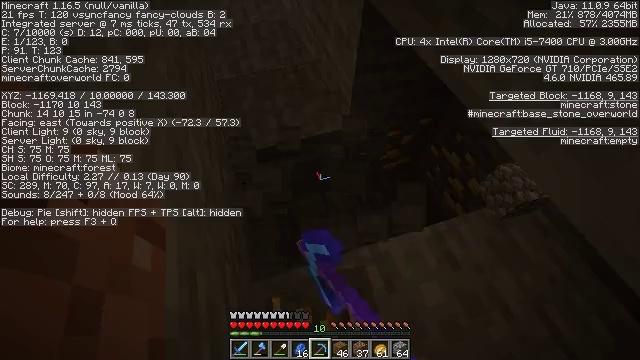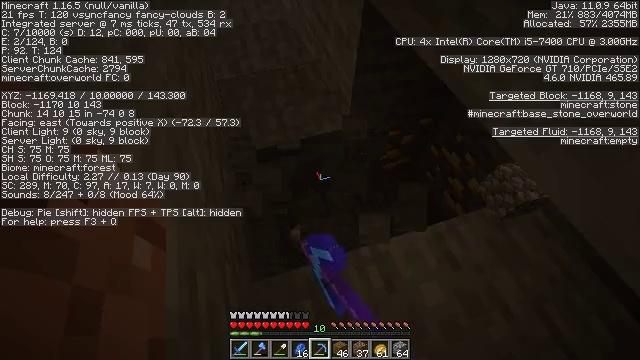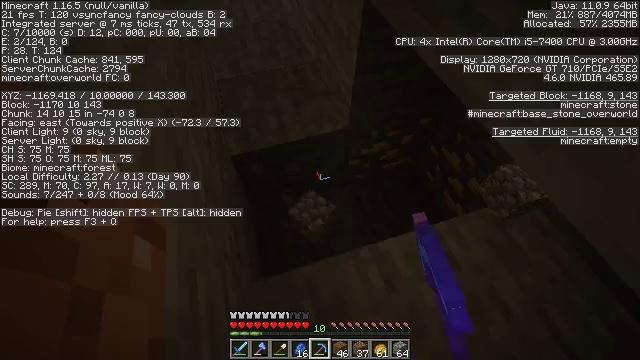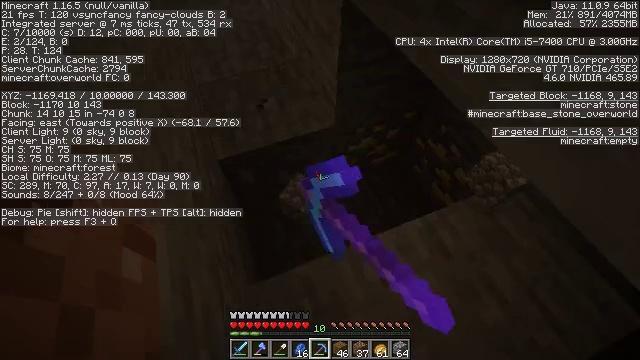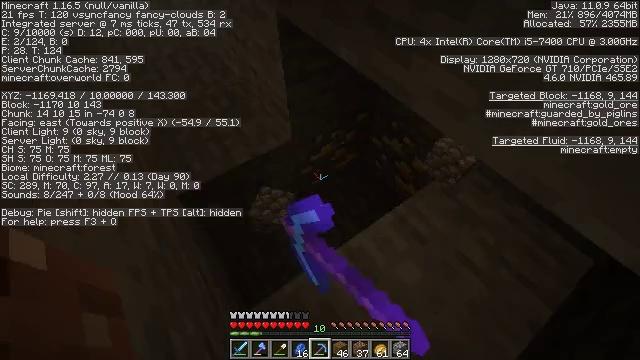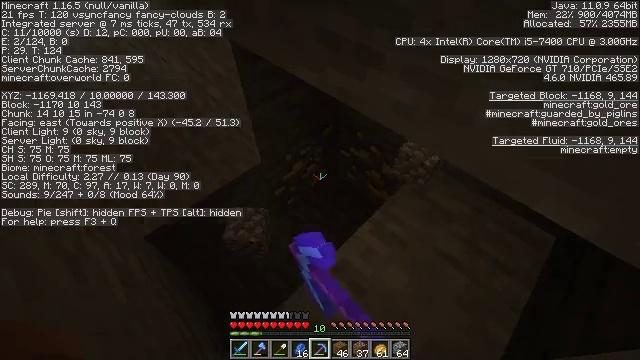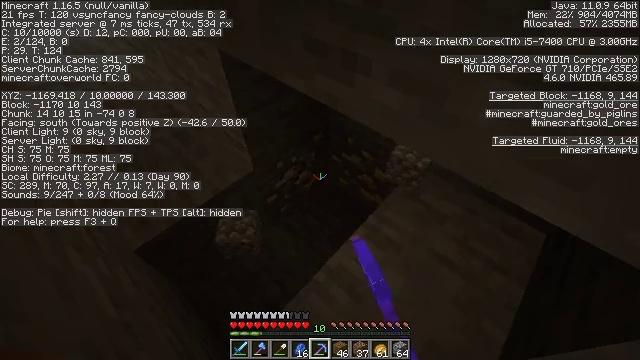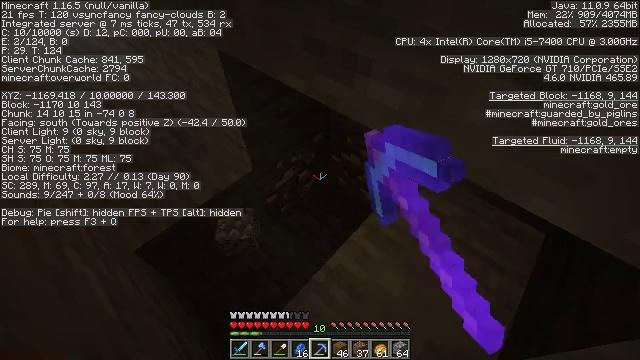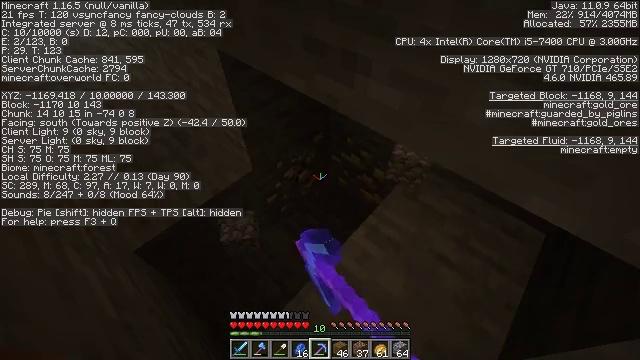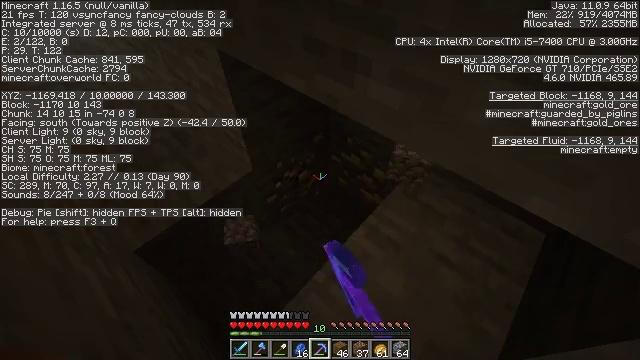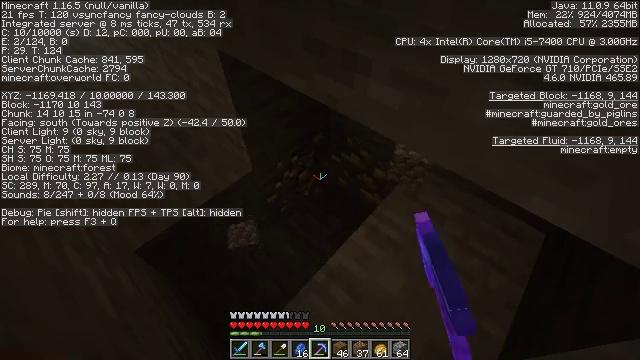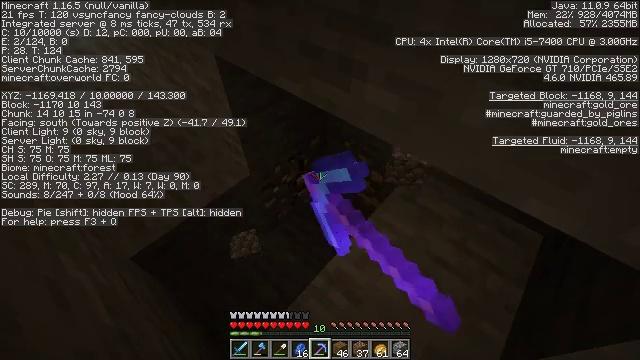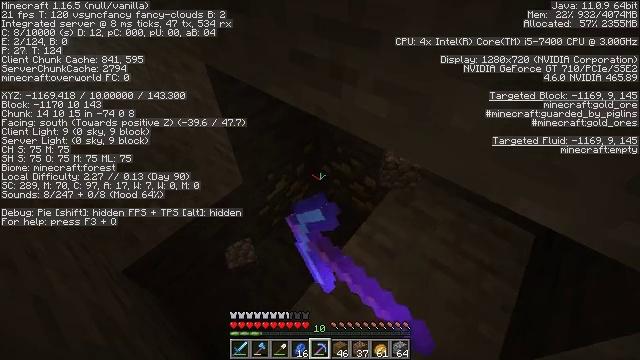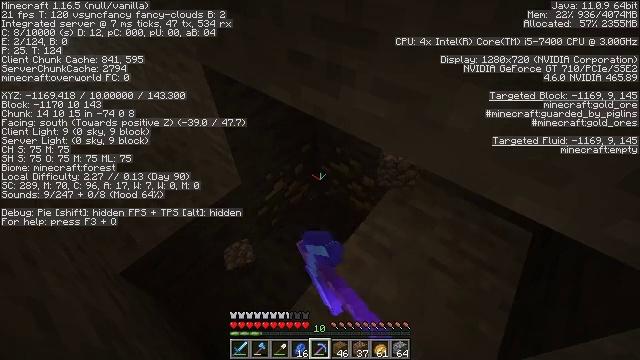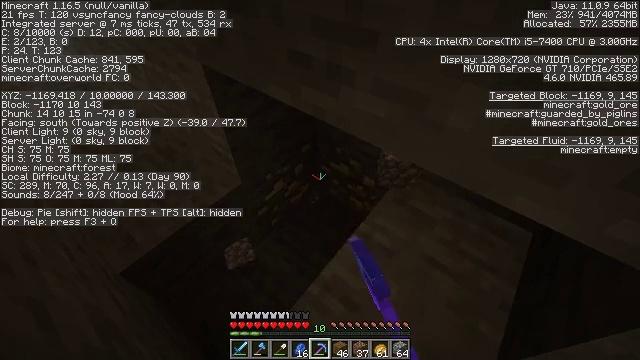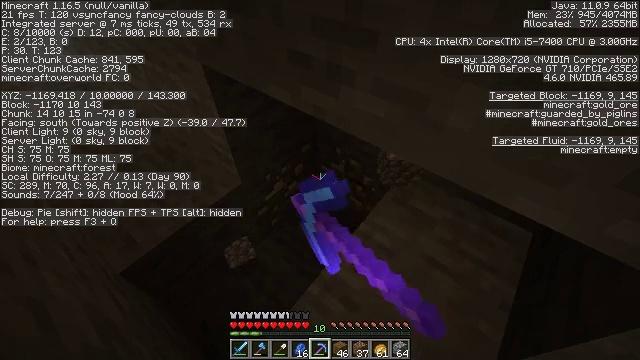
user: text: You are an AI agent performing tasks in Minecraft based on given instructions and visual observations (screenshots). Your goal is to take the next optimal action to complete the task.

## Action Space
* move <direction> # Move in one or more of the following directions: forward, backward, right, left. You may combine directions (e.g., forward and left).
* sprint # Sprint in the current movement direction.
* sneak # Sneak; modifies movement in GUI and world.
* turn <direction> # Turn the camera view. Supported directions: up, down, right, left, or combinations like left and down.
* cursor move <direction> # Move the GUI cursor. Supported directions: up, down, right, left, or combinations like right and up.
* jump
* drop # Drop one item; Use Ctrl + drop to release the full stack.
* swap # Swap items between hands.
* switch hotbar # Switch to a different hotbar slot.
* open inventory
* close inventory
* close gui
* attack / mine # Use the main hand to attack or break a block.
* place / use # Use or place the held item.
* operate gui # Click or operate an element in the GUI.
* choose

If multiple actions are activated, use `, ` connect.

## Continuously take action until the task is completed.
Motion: motion action
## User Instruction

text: Collect gold ore for smelting.
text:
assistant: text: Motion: attack / mine
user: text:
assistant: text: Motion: attack / mine
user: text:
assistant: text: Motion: turn right, attack / mine
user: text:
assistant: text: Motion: turn right and up, attack / mine
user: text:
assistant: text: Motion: turn right and up, attack / mine
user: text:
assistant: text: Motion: turn right and up, attack / mine
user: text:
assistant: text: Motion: attack / mine
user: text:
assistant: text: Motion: attack / mine
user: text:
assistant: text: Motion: attack / mine
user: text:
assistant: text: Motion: attack / mine
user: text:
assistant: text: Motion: attack / mine
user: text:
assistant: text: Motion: turn right and up, attack / mine
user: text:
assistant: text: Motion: attack / mine
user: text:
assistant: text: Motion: attack / mine
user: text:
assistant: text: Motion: attack / mine
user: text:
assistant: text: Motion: attack / mine
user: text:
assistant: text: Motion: attack / mine
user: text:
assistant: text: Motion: attack / mine
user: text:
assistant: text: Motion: attack / mine
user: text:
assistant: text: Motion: attack / mine
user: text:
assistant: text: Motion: attack / mine
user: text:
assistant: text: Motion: attack / mine
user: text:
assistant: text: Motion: attack / mine
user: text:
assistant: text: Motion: attack / mine
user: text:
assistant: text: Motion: attack / mine
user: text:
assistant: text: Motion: attack / mine
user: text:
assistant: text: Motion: attack / mine
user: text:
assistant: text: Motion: attack / mine
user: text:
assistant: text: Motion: attack / mine
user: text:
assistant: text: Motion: attack / mine